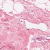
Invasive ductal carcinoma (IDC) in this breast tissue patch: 0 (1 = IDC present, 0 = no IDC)